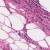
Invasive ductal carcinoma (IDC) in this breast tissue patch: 0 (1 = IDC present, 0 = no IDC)